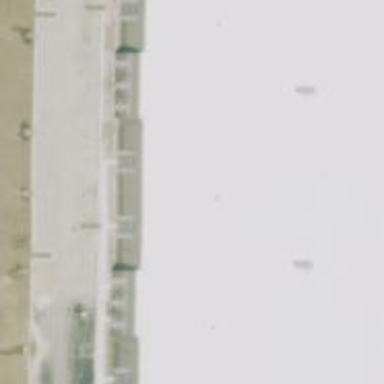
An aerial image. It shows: Warehouse.